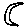
Label: moon